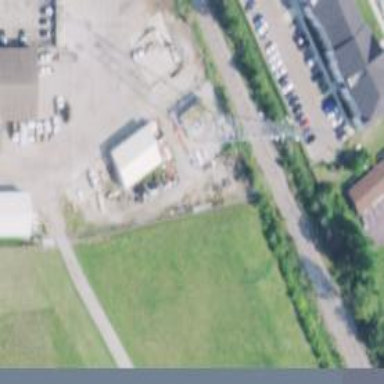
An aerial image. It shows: Communication mast tower.